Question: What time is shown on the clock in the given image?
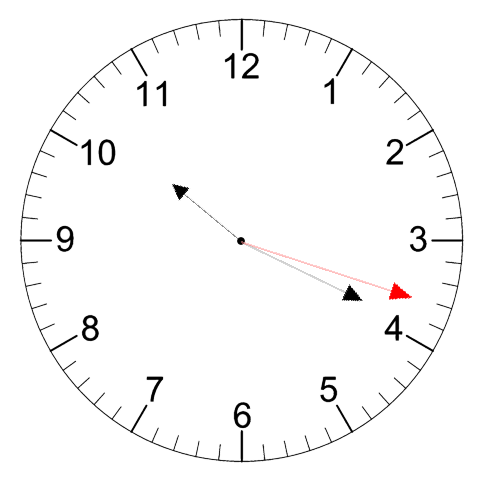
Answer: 10:19:18